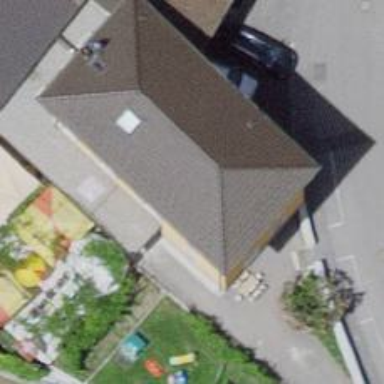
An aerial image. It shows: Restaurant.